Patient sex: F
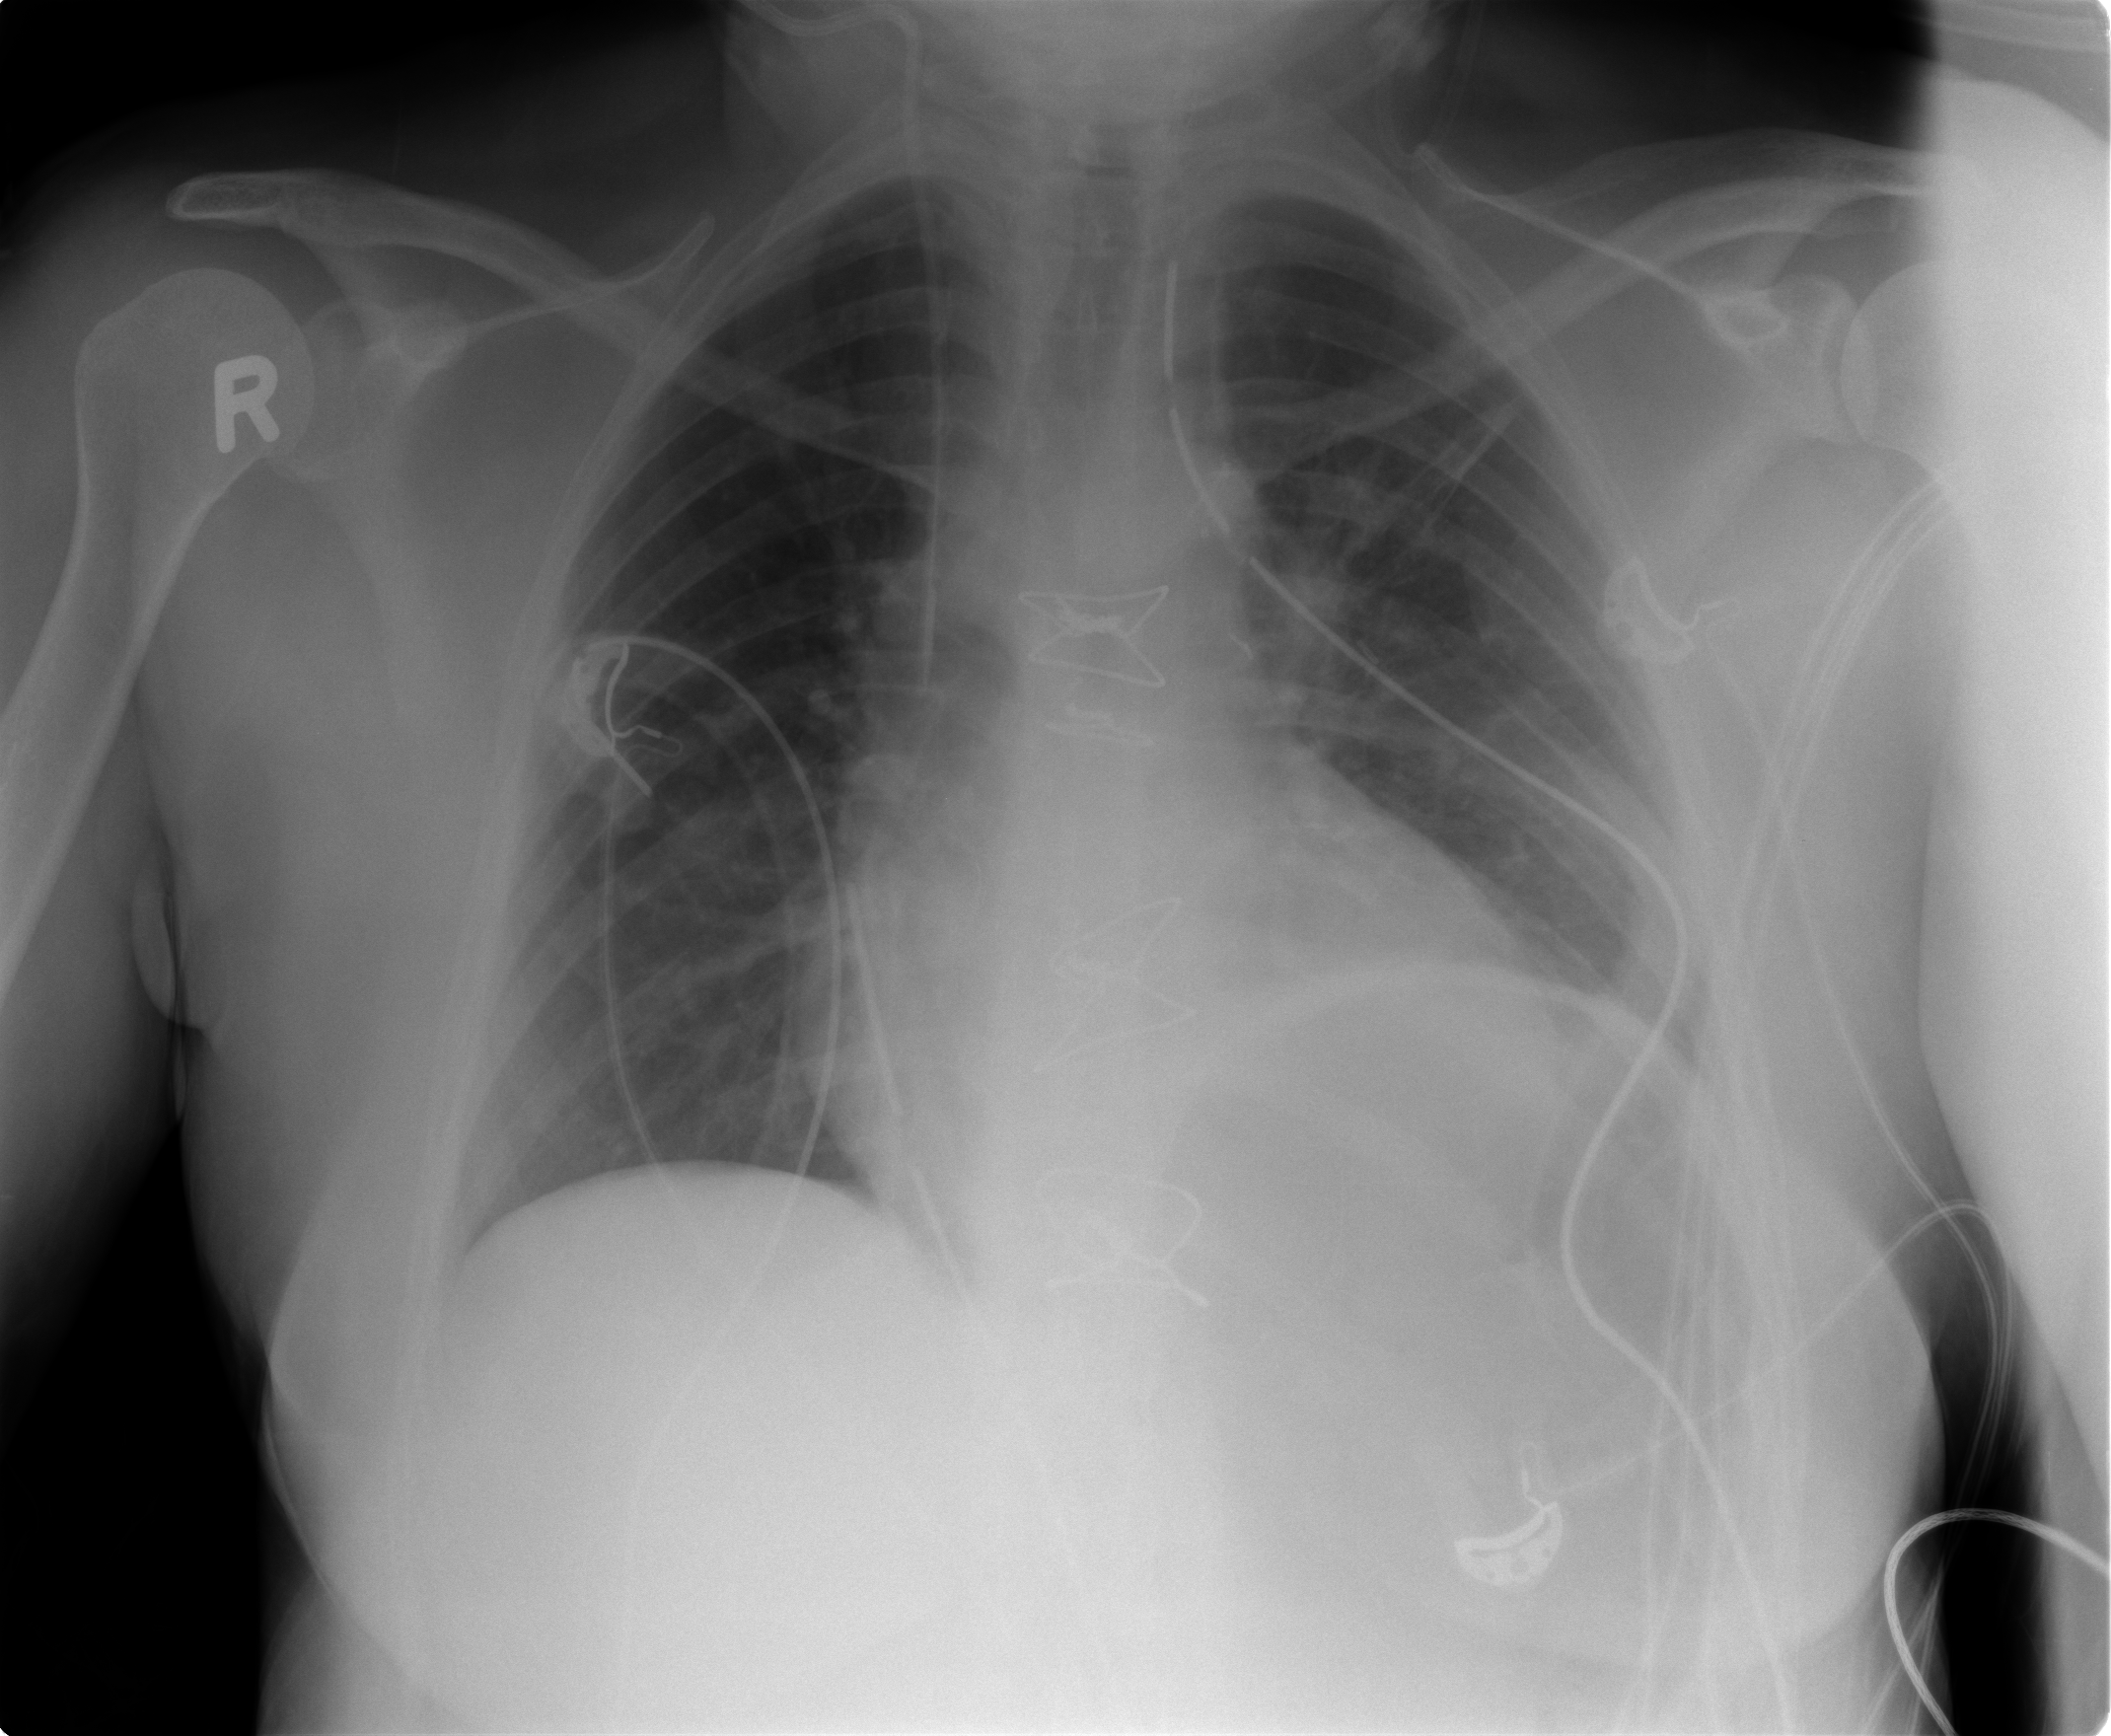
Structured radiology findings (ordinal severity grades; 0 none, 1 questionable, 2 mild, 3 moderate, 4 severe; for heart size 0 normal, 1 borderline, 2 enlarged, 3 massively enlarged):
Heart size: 2
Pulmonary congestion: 0
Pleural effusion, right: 0
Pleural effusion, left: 0
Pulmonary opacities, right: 0
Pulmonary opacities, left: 0
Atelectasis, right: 1
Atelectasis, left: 2